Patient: sex M, age 53
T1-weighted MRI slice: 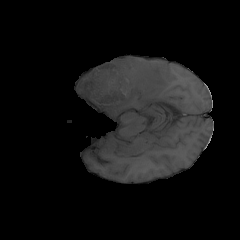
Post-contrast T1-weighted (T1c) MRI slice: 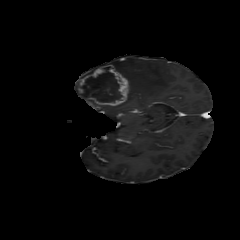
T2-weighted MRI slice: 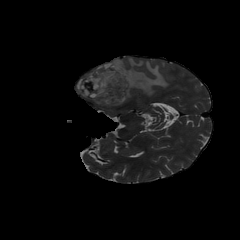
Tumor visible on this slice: yes
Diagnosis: Glioblastoma, IDH-wildtype
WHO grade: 4